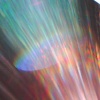
Label: sunburn